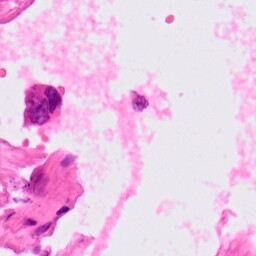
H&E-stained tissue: Lung